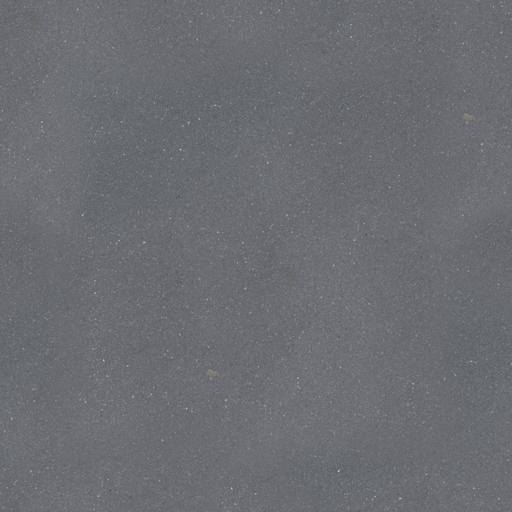
Tags: asphalt clean concrete grey light